Question: I have an issue in a view controller when it comes to returning cells for a tableview. I am using Parse backend to get a file. I have 2 asynchronous calls there. I understand that the code outside of this will execute first and code dependant on the result should be in the block.
In brief my code is as follow: I have a model array of model objects. I use the object to set the labels and the image I have on screen. The place image is stored in parse backend, in my attachment it is the top left image. I am trying to retrieve this and display it within the top left image.
Next to each NSLog I have the code for the model object it is building i.e. 'Di2zPyCmn8'. That's one model object id.
From my logging you can see that the cell returns before everything is complete. Which makes sense as the block is asynchronous.
Can anyone lend some assistance so I can build the tableviews correctly?
The misbehaviour is when I do not have an image in the backend in Parse for an object. The tableview cell image (top left) should be blank. Sometimes though, random image's from other backend objects can be found there.
I believe this is to do with the flow and the early returning of the cell.
When I have an image in the backend, that image displayed in the place image view (top left) as expected.
'''
-(UITableViewCell *)tableView:(UITableView *)tableView cellForRowAtIndexPath:(NSIndexPath *)indexPath
{
static NSString *CellIdentifier = @"Cell";
BIDActiveDealCell *cell = [tableView dequeueReusableCellWithIdentifier:CellIdentifier];
if (cell == nil) {
cell = [[BIDActiveDealCell alloc] initWithStyle:UITableViewCellStyleDefault reuseIdentifier:CellIdentifier];
}
//get model object from array and use it's properties to populate the fields from CustomCell.h
if ([self.activeDealModelArray count] == 0) {
cell.descriptionLabel.text = @"Array count is 0";
}else{
BIDActiveDealModel *dealActiveModel = [[BIDActiveDealModel alloc]init];
dealActiveModel = self.activeDealModelArray[indexPath.row];
NSLog(@"cellforRow - start of else : %@", dealActiveModel.placeObjectId);
cell.descriptionLabel.text = dealActiveModel.dealTitleModel;//Puts title field. Called description as too lazy to go back and change
cell.dealPlaceNameLabel.text = dealActiveModel.placeDescription;
//cell.dealPlaceImageView.image = dealActiveModel.placeImage;
cell.dealImageView.image = dealActiveModel.dealImageModel;//Sets deal image
cell.dealDescriptionLabel.text = dealActiveModel.dealDescriptionModel;
NSLog(@"cellforRow - end of else : %@", dealActiveModel.placeObjectId);
//Use placeObjectID (foreign key) to get that place from linkedBusinessParseClass. Then get image for that class.
PFQuery *query = [PFQuery queryWithClassName:@"linkedBusinessParseClass"];
NSLog(@"cellforRow - after pfQuery : %@", dealActiveModel.placeObjectId);
[query getObjectInBackgroundWithId:dealActiveModel.placeObjectId block:^(PFObject *placeImageObject, NSError *error) {
NSLog(@"cellforRow - start geObjectInBackground : %@", dealActiveModel.placeObjectId);
if (!error) {
PFFile *imageFile = [placeImageObject objectForKey:@"image"];
[imageFile getDataInBackgroundWithBlock:^(NSData *data, NSError *error) {
NSLog(@"cellforRow - start getDataInBackground (Image) : %@", dealActiveModel.placeObjectId);
if (!error) {
UIImage *image = [UIImage imageWithData:data];
cell.dealPlaceImageView.image = image;
}
NSLog(@"cellforRow - end getDataInBackground (Image) : %@", dealActiveModel.placeObjectId);
}];
}
NSLog(@"cellforRow - end geObjectInBackground : %@", dealActiveModel.placeObjectId);
}];//end of query
}//end of else that checks array count is 0
NSLog(@"Absolute end - return cell");
return cell;
Logging:
cellforRow - start
of else : Di2zPyCmn8
cellforRow - end of else : Di2zPyCmn8
cellforRow - after pfQuery : Di2zPyCmn8
Absolute end - return cell
'''

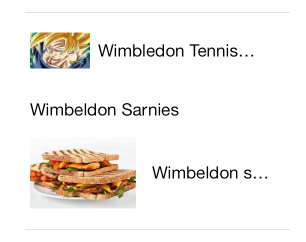
Answer: This is a common error. You can find a lot on SO regarding this issue when you try harder to find relevant posts.
Basically, your completion block the reference to the . However, when the completion block eventually gets executed, the cell has been reused in the meantime. So accessing it and possibly assigning an image to a cell's view element is futile (at least), since the cell isn't the cell anymore that it was as the block captured the cell.
What you should instead capture along with the block is the , and then within the block the cell for this indexPath by sending the table view the message 'cellForRowAtIndexPath:' in order to obtain the correct cell it's required:
So, instead of:
'''
cell.dealPlaceImageView.image = image;
'''
use
'''
BIDActiveDealCell* theCell = (BIDActiveDealCell*)[tableView cellForRowAtIndexPath:indexPath];
theCell.dealPlaceImageView.image = image;
'''
If the cell 'theCell' isn't visible anymore, the table view returns 'nil' - and nothing bad happens (although, there are a few other issues in your code, and this won't fix them).
### Edit: Possible improvements/issues:
- - - -